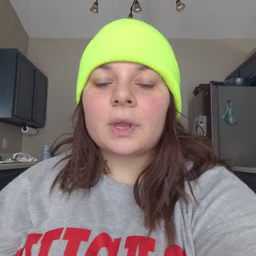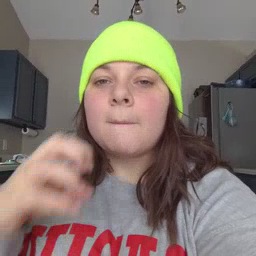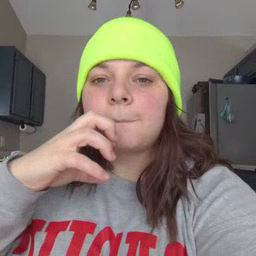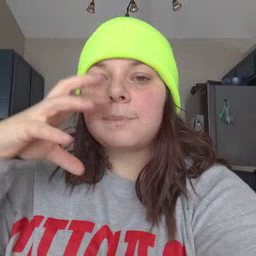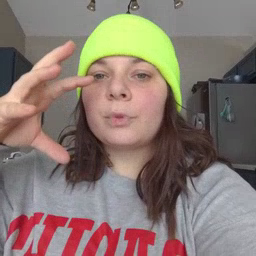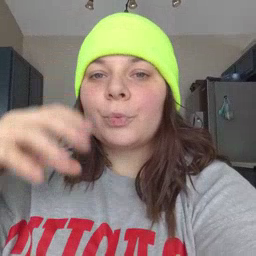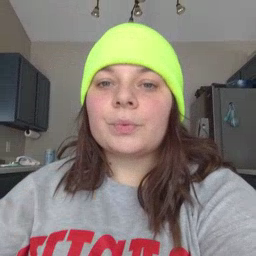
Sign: balloon